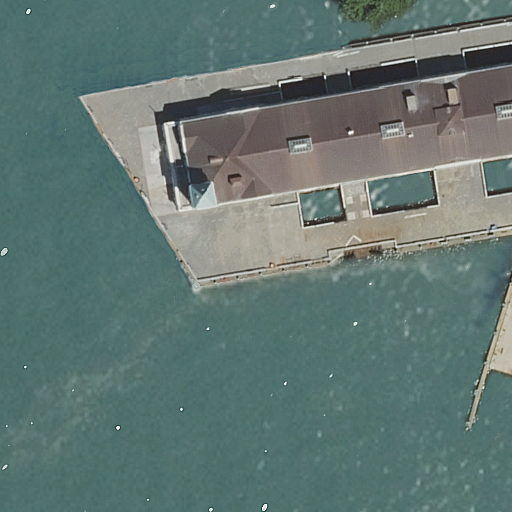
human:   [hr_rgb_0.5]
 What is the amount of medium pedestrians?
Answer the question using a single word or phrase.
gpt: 0

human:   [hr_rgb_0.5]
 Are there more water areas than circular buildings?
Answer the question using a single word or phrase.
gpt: yes

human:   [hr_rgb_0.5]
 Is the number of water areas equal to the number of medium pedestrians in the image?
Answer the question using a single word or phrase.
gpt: no

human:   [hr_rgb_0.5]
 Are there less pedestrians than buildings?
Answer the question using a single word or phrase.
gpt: no

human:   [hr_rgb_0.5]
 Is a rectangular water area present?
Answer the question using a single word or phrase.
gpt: no

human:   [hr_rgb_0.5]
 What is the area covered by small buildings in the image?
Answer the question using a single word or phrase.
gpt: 0m2

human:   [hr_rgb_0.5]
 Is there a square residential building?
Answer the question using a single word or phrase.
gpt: no

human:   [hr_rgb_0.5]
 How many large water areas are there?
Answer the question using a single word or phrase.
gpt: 1

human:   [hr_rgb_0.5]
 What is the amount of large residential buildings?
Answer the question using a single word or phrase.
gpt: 1

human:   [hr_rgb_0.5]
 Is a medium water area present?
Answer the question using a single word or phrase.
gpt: no

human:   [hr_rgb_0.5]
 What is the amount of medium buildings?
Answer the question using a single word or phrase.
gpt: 0

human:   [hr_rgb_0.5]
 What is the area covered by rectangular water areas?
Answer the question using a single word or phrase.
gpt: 0m2

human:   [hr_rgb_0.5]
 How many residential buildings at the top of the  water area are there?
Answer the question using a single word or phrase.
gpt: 1

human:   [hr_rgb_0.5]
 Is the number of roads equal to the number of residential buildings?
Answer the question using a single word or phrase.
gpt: no

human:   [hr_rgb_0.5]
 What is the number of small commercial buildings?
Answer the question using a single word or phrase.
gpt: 0

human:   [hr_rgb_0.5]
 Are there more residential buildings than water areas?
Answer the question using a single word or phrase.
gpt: no

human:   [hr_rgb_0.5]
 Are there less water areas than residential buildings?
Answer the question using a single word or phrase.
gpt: no

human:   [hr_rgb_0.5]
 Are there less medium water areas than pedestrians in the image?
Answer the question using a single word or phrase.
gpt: yes

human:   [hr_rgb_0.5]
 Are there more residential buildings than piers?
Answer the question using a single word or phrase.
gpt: no

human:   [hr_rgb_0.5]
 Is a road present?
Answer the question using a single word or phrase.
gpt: no

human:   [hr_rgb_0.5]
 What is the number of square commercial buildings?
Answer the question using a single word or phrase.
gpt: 0

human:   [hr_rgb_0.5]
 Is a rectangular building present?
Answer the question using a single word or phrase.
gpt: no

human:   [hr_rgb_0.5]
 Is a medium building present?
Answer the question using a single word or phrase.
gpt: no

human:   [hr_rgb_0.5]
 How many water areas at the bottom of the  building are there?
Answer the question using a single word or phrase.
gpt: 0

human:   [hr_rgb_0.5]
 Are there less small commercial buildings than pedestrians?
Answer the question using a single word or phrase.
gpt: yes

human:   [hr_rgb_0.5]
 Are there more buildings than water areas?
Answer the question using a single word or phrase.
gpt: no

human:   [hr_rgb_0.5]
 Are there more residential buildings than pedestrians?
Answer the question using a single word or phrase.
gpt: no

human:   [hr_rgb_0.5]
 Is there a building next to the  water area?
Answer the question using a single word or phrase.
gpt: yes

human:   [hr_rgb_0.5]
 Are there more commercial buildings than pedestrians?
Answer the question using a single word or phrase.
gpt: no

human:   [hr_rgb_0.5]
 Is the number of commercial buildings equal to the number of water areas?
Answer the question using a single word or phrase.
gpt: no

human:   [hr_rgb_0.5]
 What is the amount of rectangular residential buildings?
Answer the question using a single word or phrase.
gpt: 0

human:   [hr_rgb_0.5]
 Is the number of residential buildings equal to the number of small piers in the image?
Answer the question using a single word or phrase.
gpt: yes

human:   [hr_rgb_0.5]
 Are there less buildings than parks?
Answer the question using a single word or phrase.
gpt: no

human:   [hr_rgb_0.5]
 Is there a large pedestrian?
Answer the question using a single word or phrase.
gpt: no

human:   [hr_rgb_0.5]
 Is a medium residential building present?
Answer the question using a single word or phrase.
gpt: no

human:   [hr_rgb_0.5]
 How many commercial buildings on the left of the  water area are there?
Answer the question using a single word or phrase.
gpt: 0